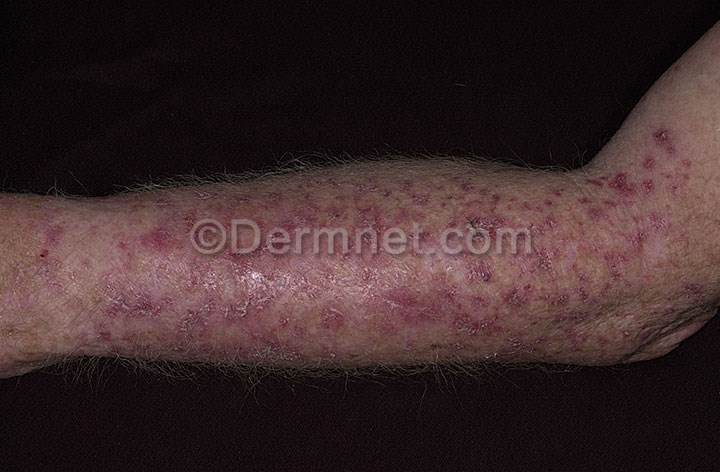
Disease: Actinic Keratosis Basal Cell Carcinoma and other Malignant Lesions